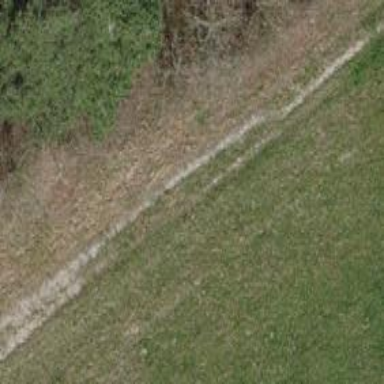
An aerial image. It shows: Dirt track road with grade 3 tracktype.